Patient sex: M
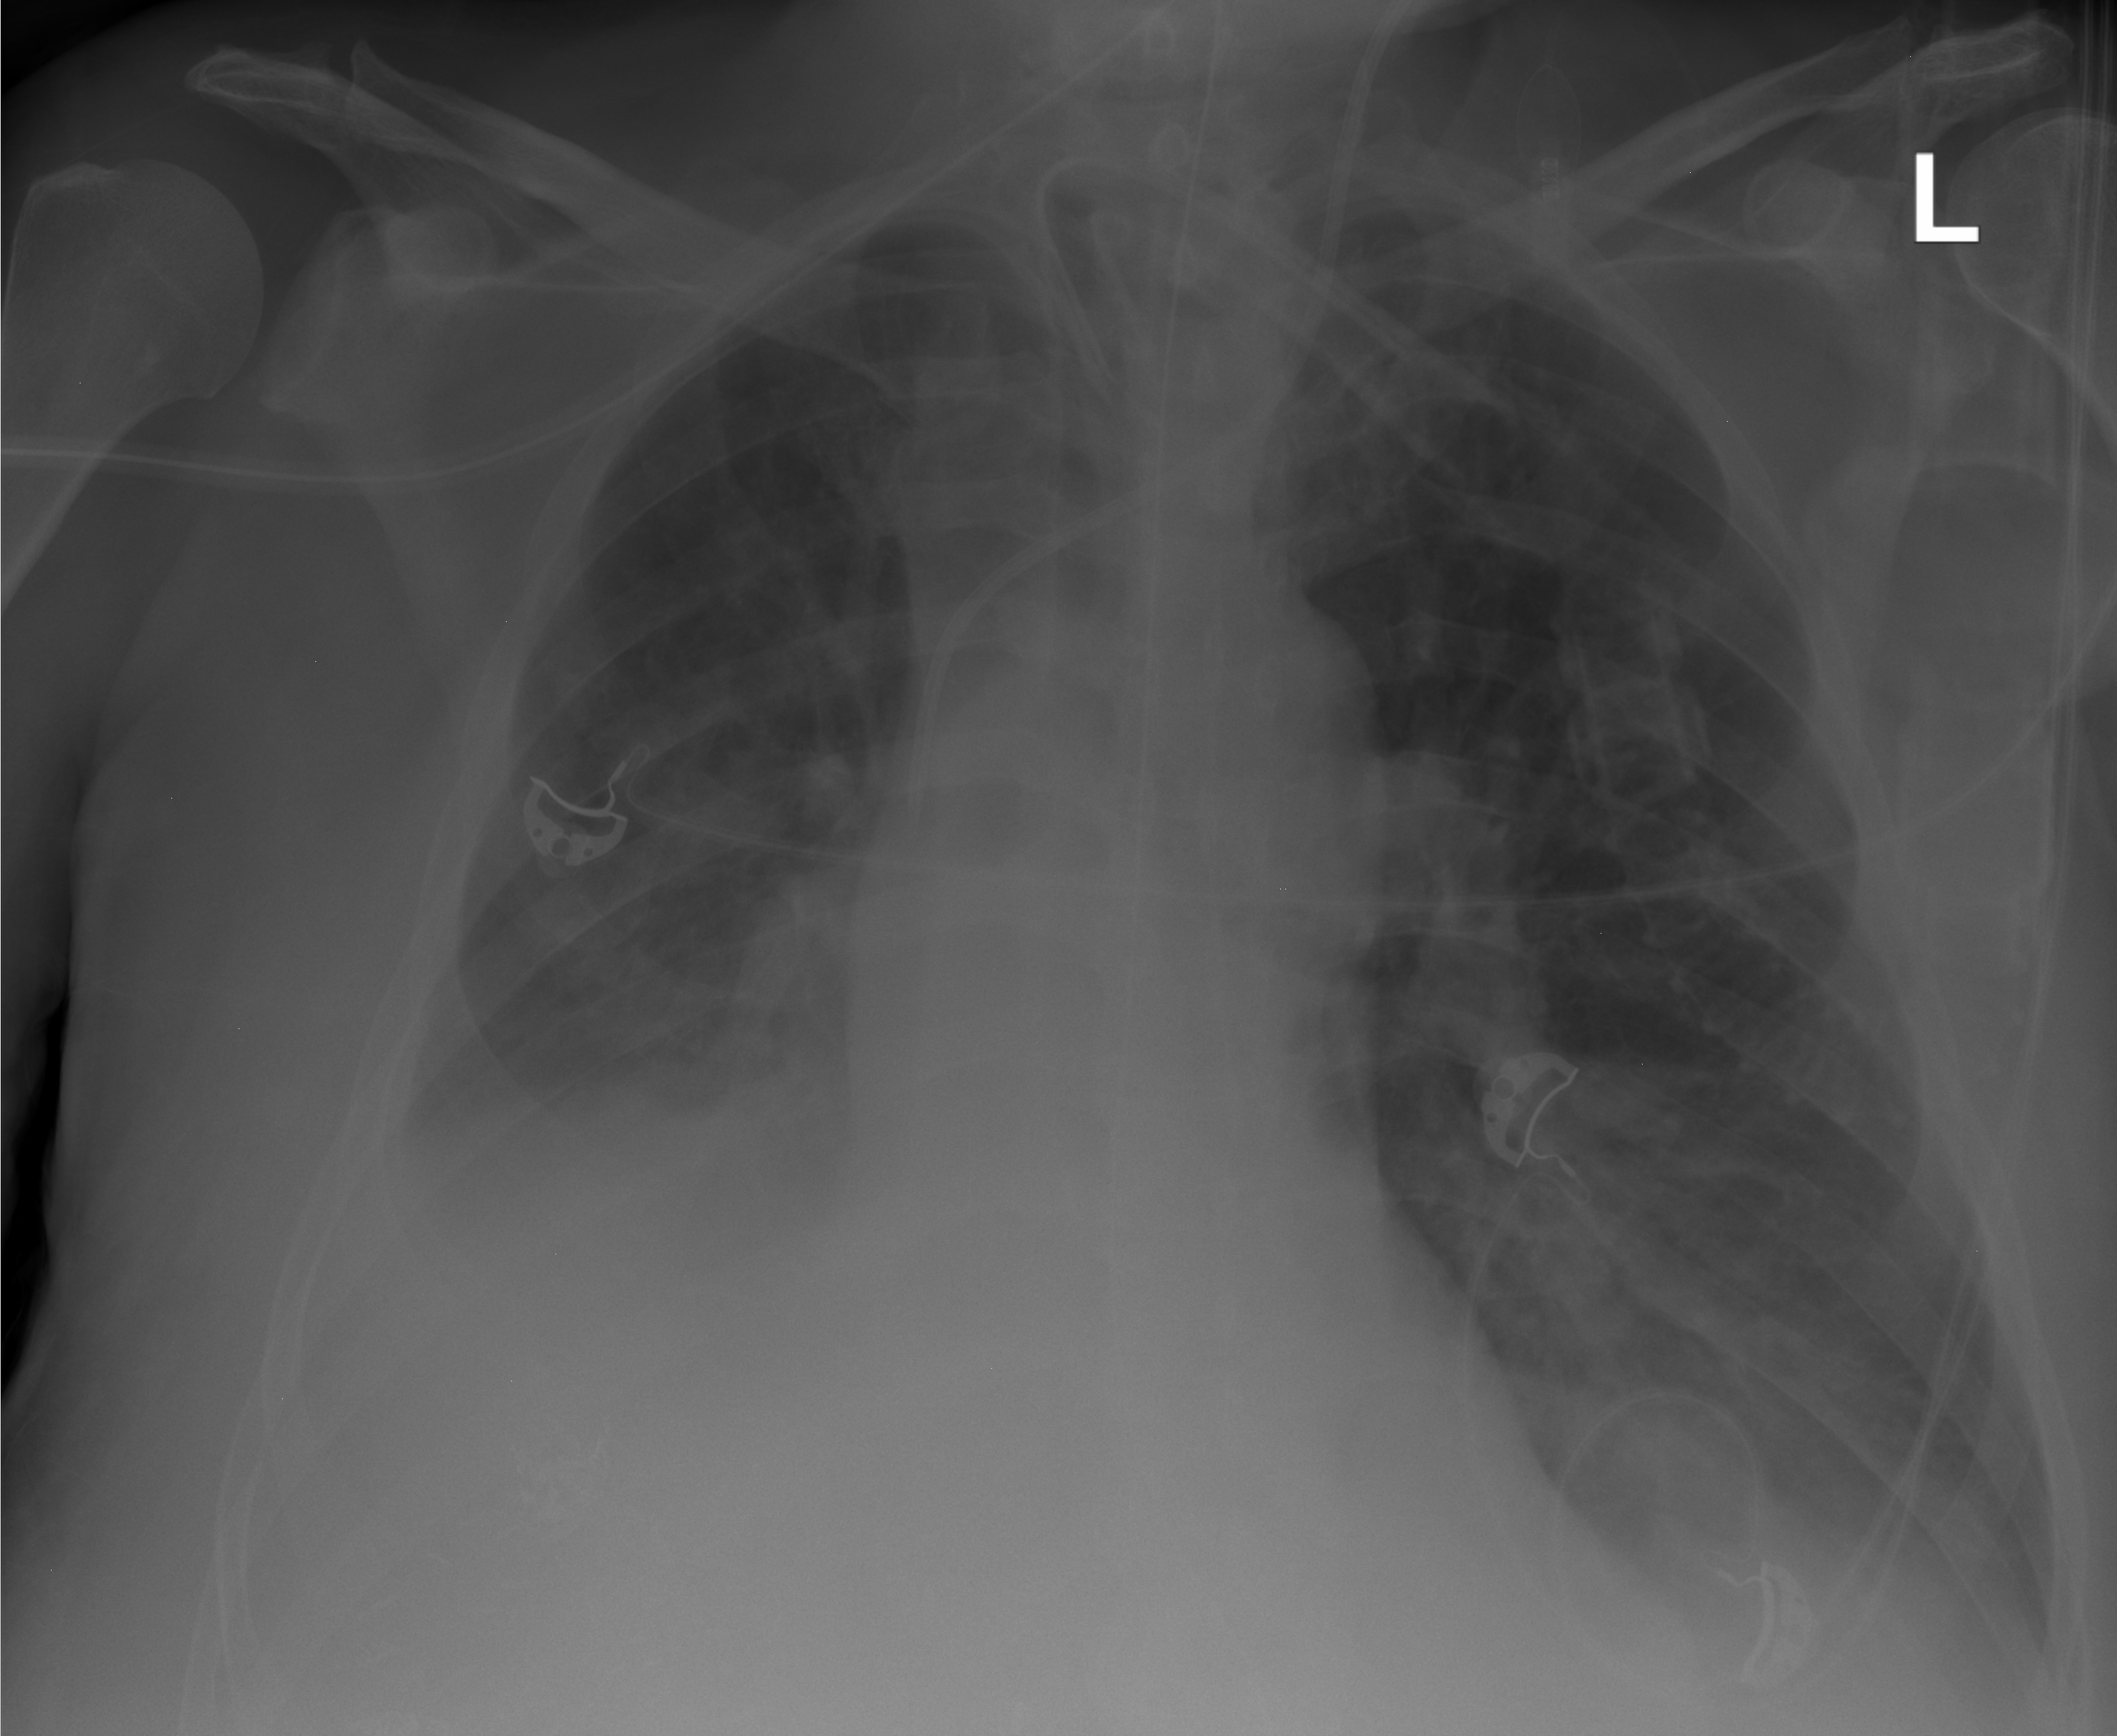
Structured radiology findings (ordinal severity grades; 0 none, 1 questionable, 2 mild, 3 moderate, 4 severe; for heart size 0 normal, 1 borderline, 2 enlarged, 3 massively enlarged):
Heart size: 2
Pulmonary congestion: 0
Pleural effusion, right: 2
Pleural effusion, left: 0
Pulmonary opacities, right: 2
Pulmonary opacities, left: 2
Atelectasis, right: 2
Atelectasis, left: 0